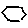
Label: hexagon